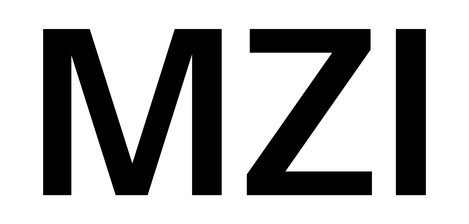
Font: InstrumentSans_SemiBold